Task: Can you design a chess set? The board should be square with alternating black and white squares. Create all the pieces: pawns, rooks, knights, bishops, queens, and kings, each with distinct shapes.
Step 1254:
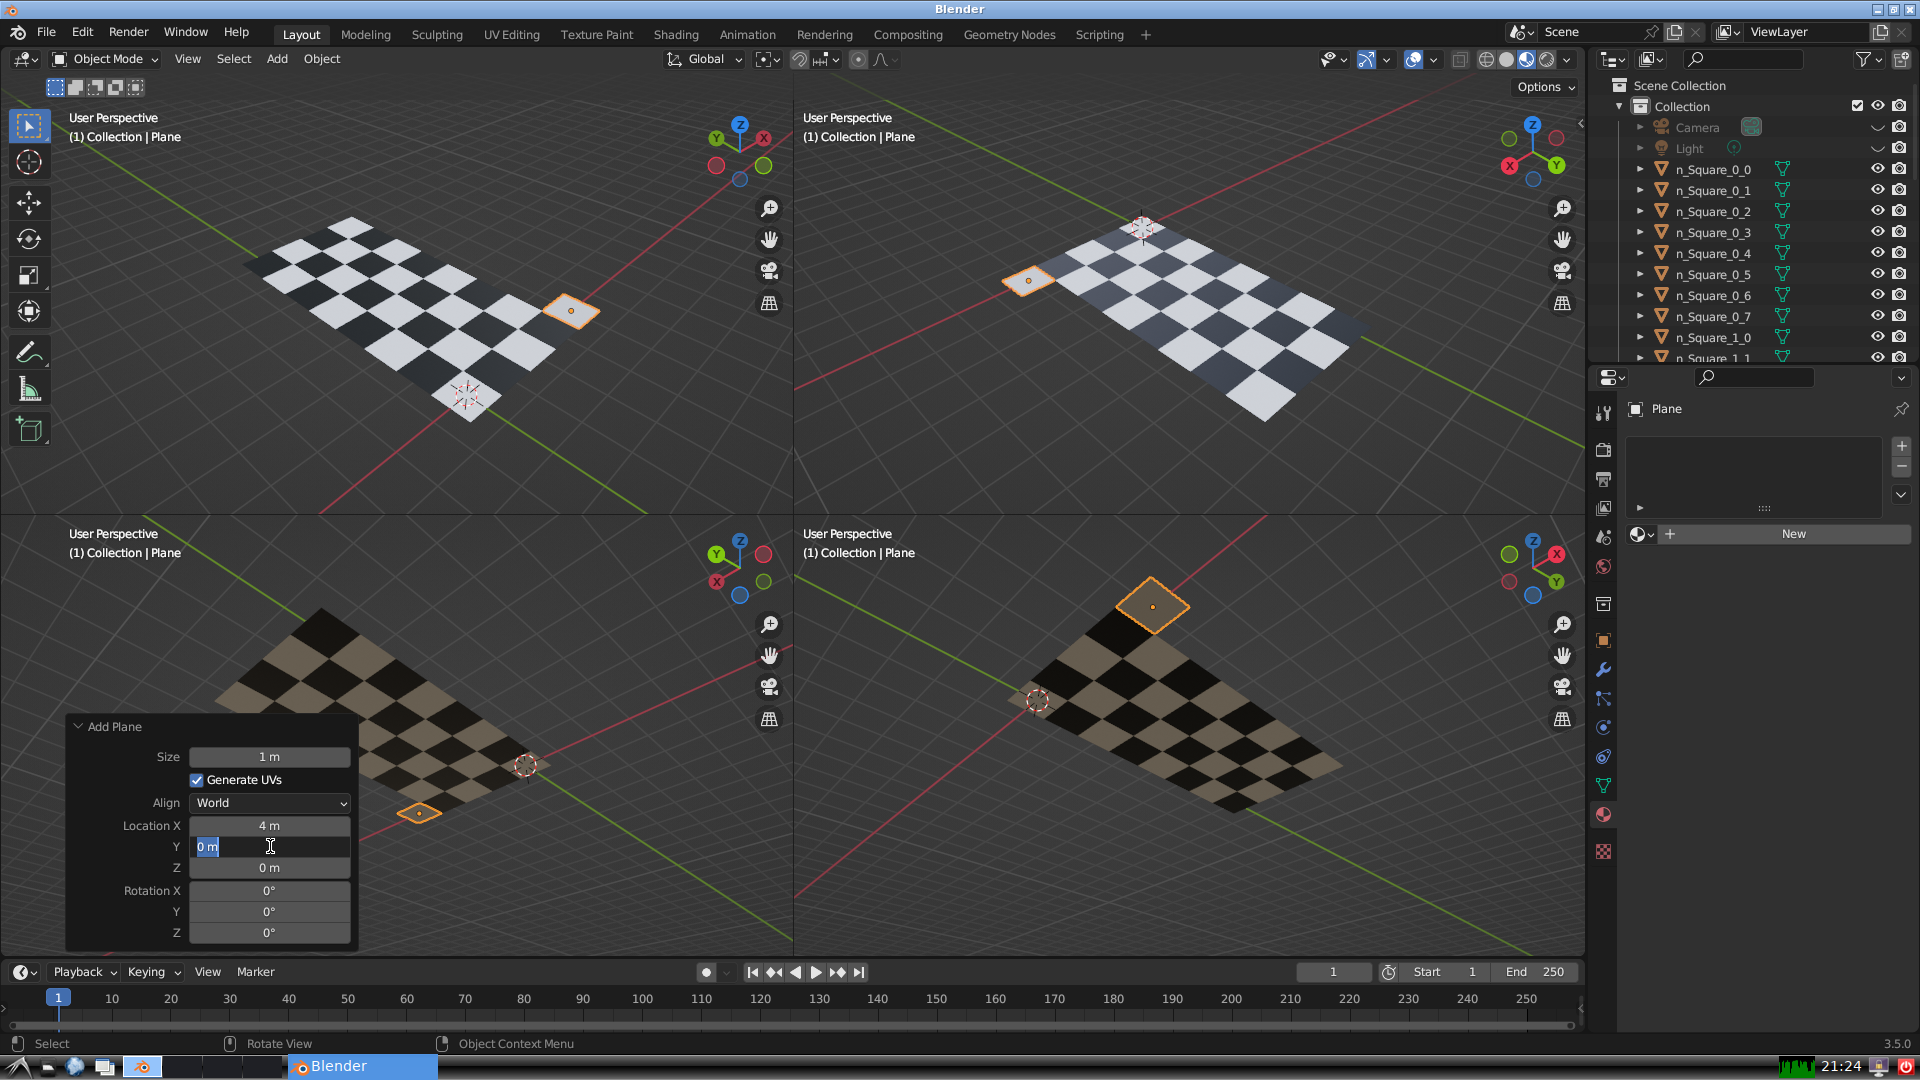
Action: input_text: 0.0